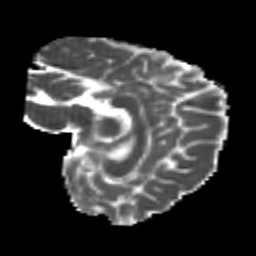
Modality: MD
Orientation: sagittal
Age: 20
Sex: female
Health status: healthy
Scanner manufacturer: philips
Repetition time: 7.384 s
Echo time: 0.08599 s